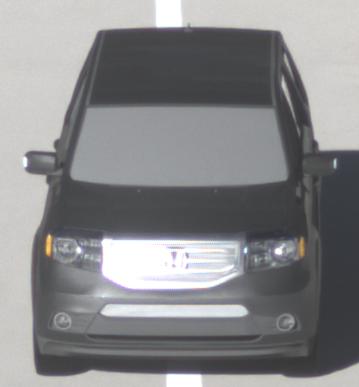
Make: Honda
Model: Pilot
Detailed model: Gen. 2 Facelift
Model produced from: 2012
Model produced until: 2015
Doors: 5
Color: gray
Road condition: dry road
Daytime: morning or afternoon
Contrast: high contrast